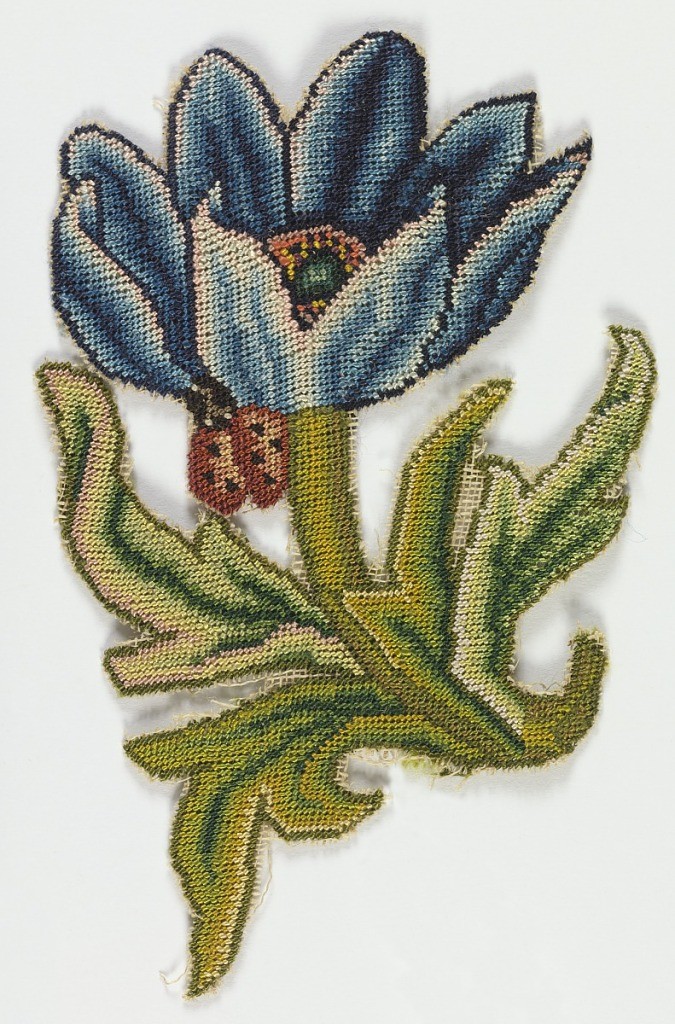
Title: Embroidered slip
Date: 17th century
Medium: silk embroidery on linen foundation Technique: embroidered in counted stitches
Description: Embroidered blue flower has a green stem and leaves. A ladybug is on the stem. Cut away from a larger piece of canvas. Intended for applique.